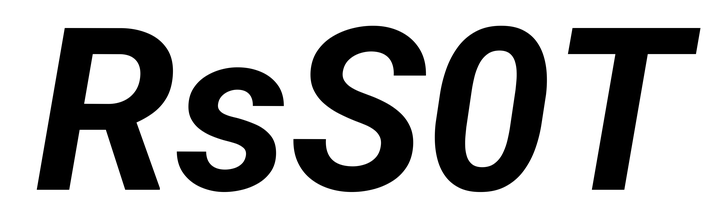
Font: Roboto-Italic_Bold_Italic